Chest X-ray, PA view. Patient: 64 years old, sex M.
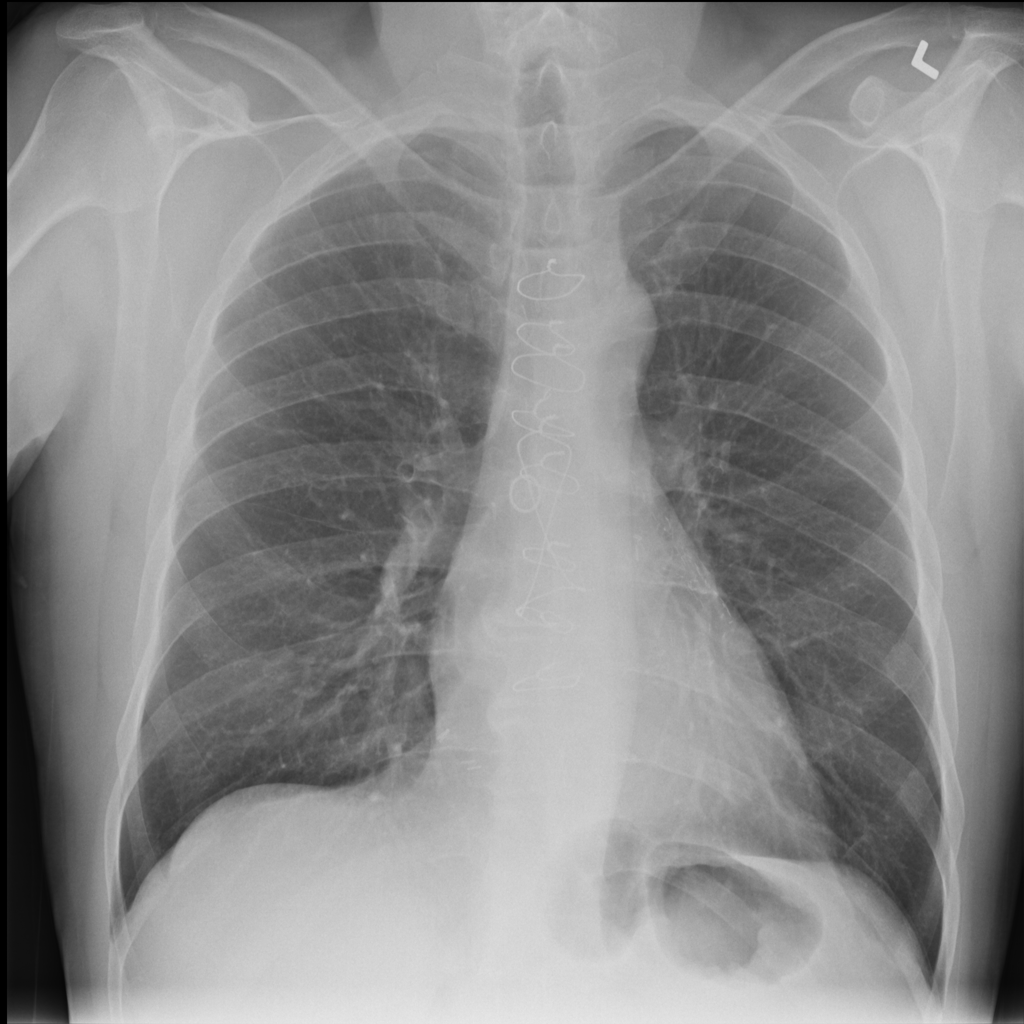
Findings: No Finding